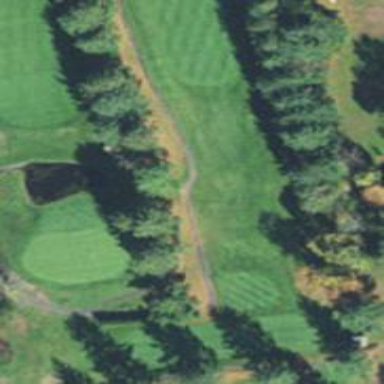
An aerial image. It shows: Path for both road and golf.